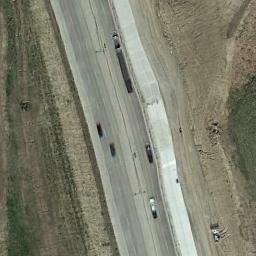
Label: freeway